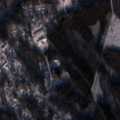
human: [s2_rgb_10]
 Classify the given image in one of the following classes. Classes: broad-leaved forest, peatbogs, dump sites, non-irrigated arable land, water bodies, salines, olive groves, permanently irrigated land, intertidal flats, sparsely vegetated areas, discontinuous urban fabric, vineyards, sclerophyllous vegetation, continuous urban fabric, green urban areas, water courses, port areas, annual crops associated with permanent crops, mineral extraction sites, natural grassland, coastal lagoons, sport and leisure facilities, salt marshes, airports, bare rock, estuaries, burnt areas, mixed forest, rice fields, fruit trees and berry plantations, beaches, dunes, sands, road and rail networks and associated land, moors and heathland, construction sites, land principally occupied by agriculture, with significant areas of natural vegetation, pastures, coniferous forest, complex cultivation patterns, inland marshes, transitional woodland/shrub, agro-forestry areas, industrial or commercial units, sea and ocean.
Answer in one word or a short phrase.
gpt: discontinuous urban fabric, broad-leaved forest, coniferous forest, mixed forest, transitional woodland/shrub